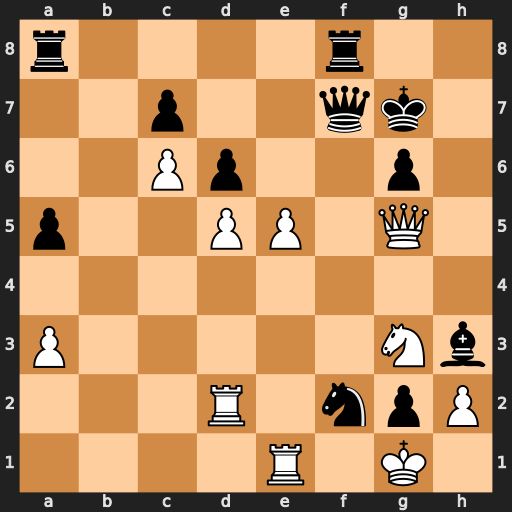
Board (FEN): r4r2/2p2qk1/2Pp2p1/p2PP1Q1/8/P5Nb/3R1npP/4R1K1
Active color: w
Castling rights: -
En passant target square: -
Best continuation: Nh5+ Kh8 Nf6